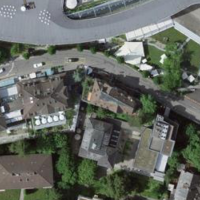
EUNIS habitat code: 54
Species observed at this site:
Tachymarptis melba
Corvus corone
Larus michahellis
Turdus merula
Anas platyrhynchos
Streptopelia decaocto
Pica pica
Garrulus glandarius
Passer domesticus
Falco tinnunculus
Columba palumbus